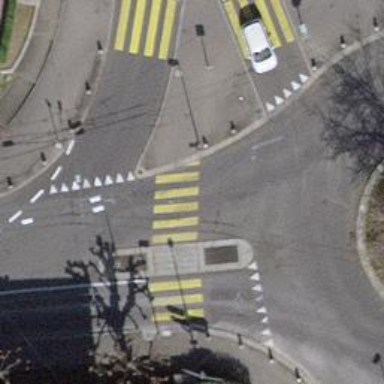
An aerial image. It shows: Kerb barrier.